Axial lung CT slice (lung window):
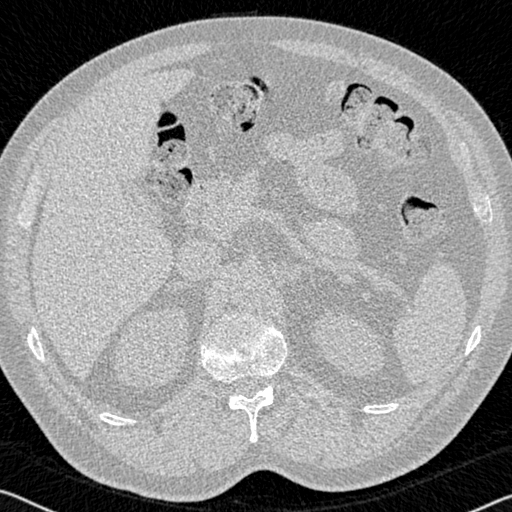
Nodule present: no